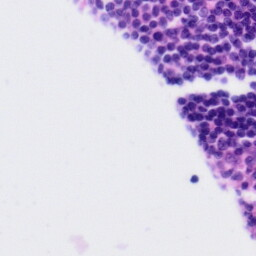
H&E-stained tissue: Tonsil